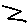
Label: zigzag